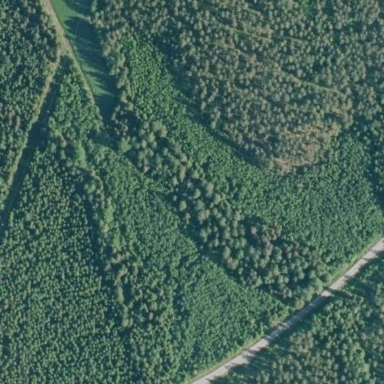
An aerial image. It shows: Beautiful woodland area.